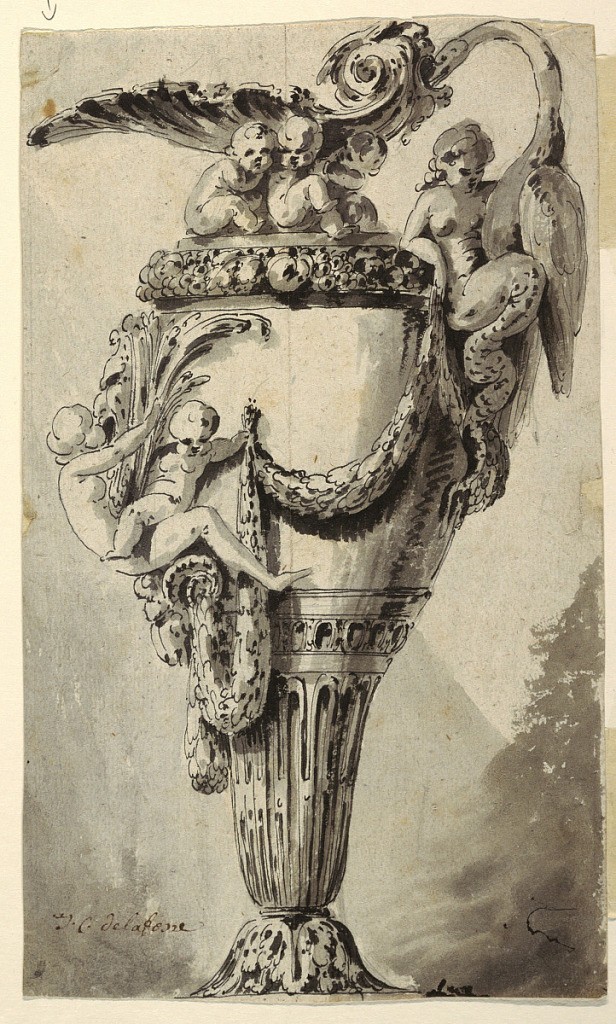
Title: Design for a Decorative Ewer
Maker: Jean-Charles Delafosse, French, 1734 – 1789
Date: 1765
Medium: Pen and black ink, brush and wash, graphite on white laid paper
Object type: drawing
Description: Handle of ewer consists of a swan rising from the lap of mermaid. Two putti support a shell which serves as spout. A girl, a child, and rope-like festoons decorate the upper register of the ewer. Fluted lower portion on an acanthus leaf base; verso: design for coffee pot.